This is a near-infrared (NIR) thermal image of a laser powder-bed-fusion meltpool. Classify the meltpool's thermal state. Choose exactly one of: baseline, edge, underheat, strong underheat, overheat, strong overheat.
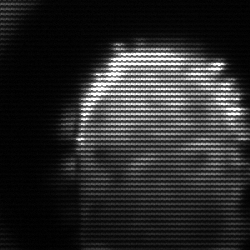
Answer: baseline